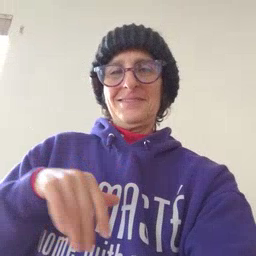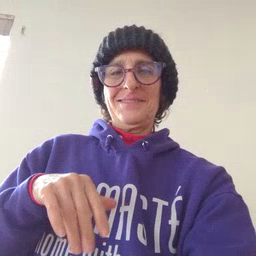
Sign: pool